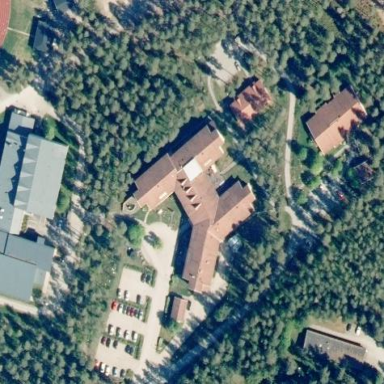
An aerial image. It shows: Building.